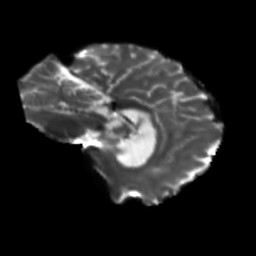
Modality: T2w
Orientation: sagittal
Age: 60
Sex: female
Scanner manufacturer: siemens
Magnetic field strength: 3 T
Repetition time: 5.47 s
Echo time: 0.0854 s